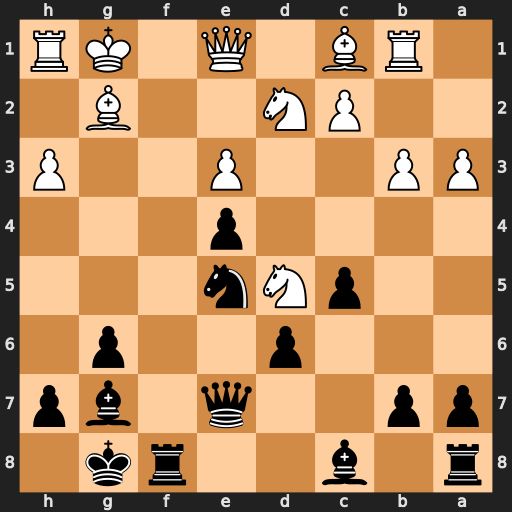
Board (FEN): r1b2rk1/pp2q1bp/3p2p1/2pNn3/4p3/PP2P2P/2PN2B1/1RB1Q1KR
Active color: b
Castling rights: -
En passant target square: -
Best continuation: Qg5 Kh2 Nf3+ Nxf3 exf3